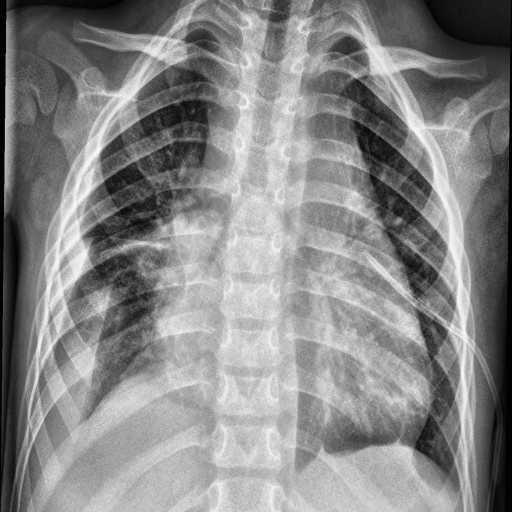
Finding: PNEUMONIA